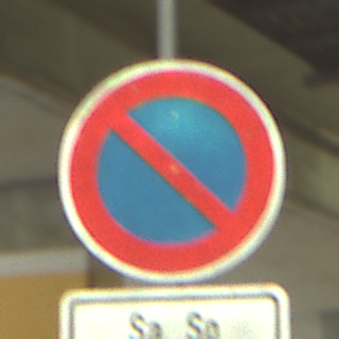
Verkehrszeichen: EingeschraenktesHalteverbot
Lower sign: ZeitangabenMitBeschraenkungAufWochentage9
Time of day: NotSpecified
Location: Indoor (Special)
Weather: NotSpecified
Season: NotSpecified
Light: Artificial